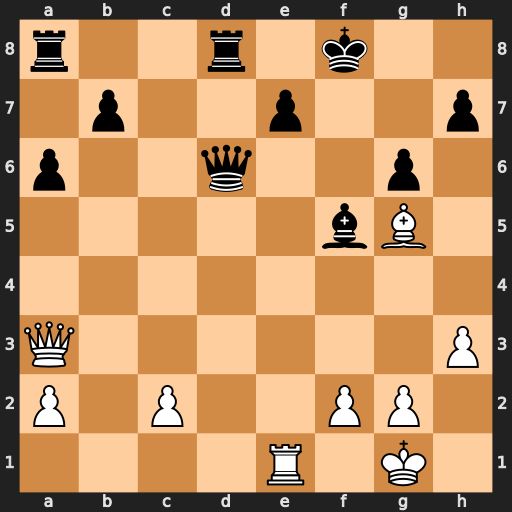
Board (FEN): r2r1k2/1p2p2p/p2q2p1/5bB1/8/Q6P/P1P2PP1/4R1K1
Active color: w
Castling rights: -
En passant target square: -
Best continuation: Bxe7+ Kf7 Bxd6